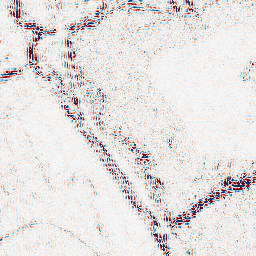
Category: wavelet
Decomposition family: wavelet_dwt
Decomposition parameters: wavelet: sym4
level: 2
Upsampling method: sinc_hamming
Upsampling parameters: scale: 2
kernel_size: 16
Upsampling scale: 2